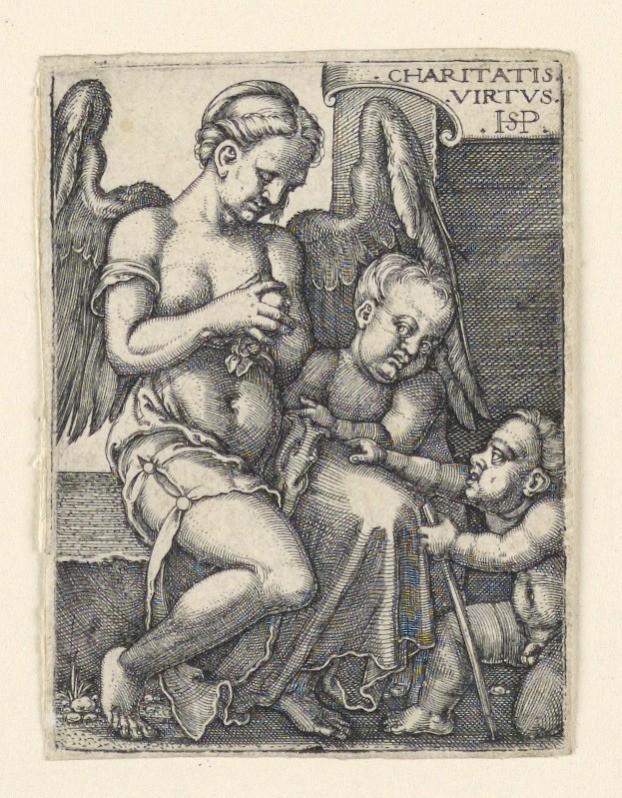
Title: Charity
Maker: Hans Sebald Beham, German, 1500–1550
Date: ca. 1535
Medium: Engraving on laid paper
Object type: print
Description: Vertical rectangle. Charity is represented by a woman with wings, seated at left, and accompanied by two children; one standing, beside her; the other kneels before her, holding a stick in his left hand.